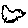
Label: bird